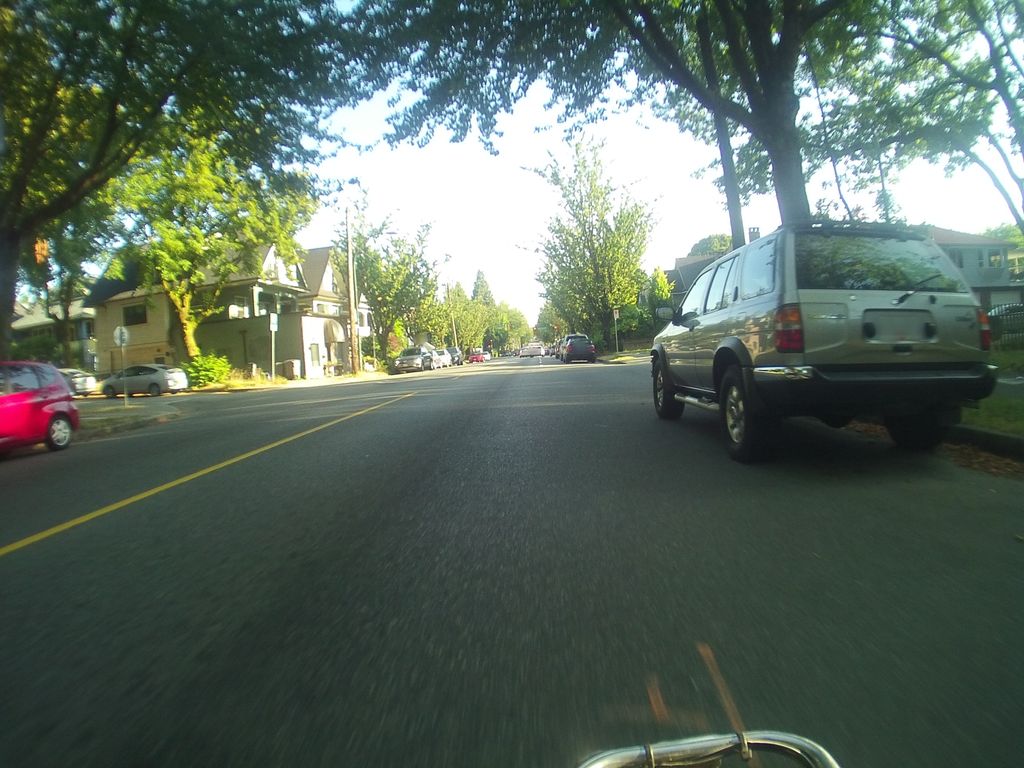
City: vancouver